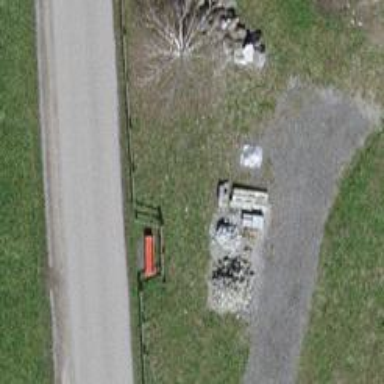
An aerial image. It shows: Brown bench in the vicinity.